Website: apple
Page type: payment
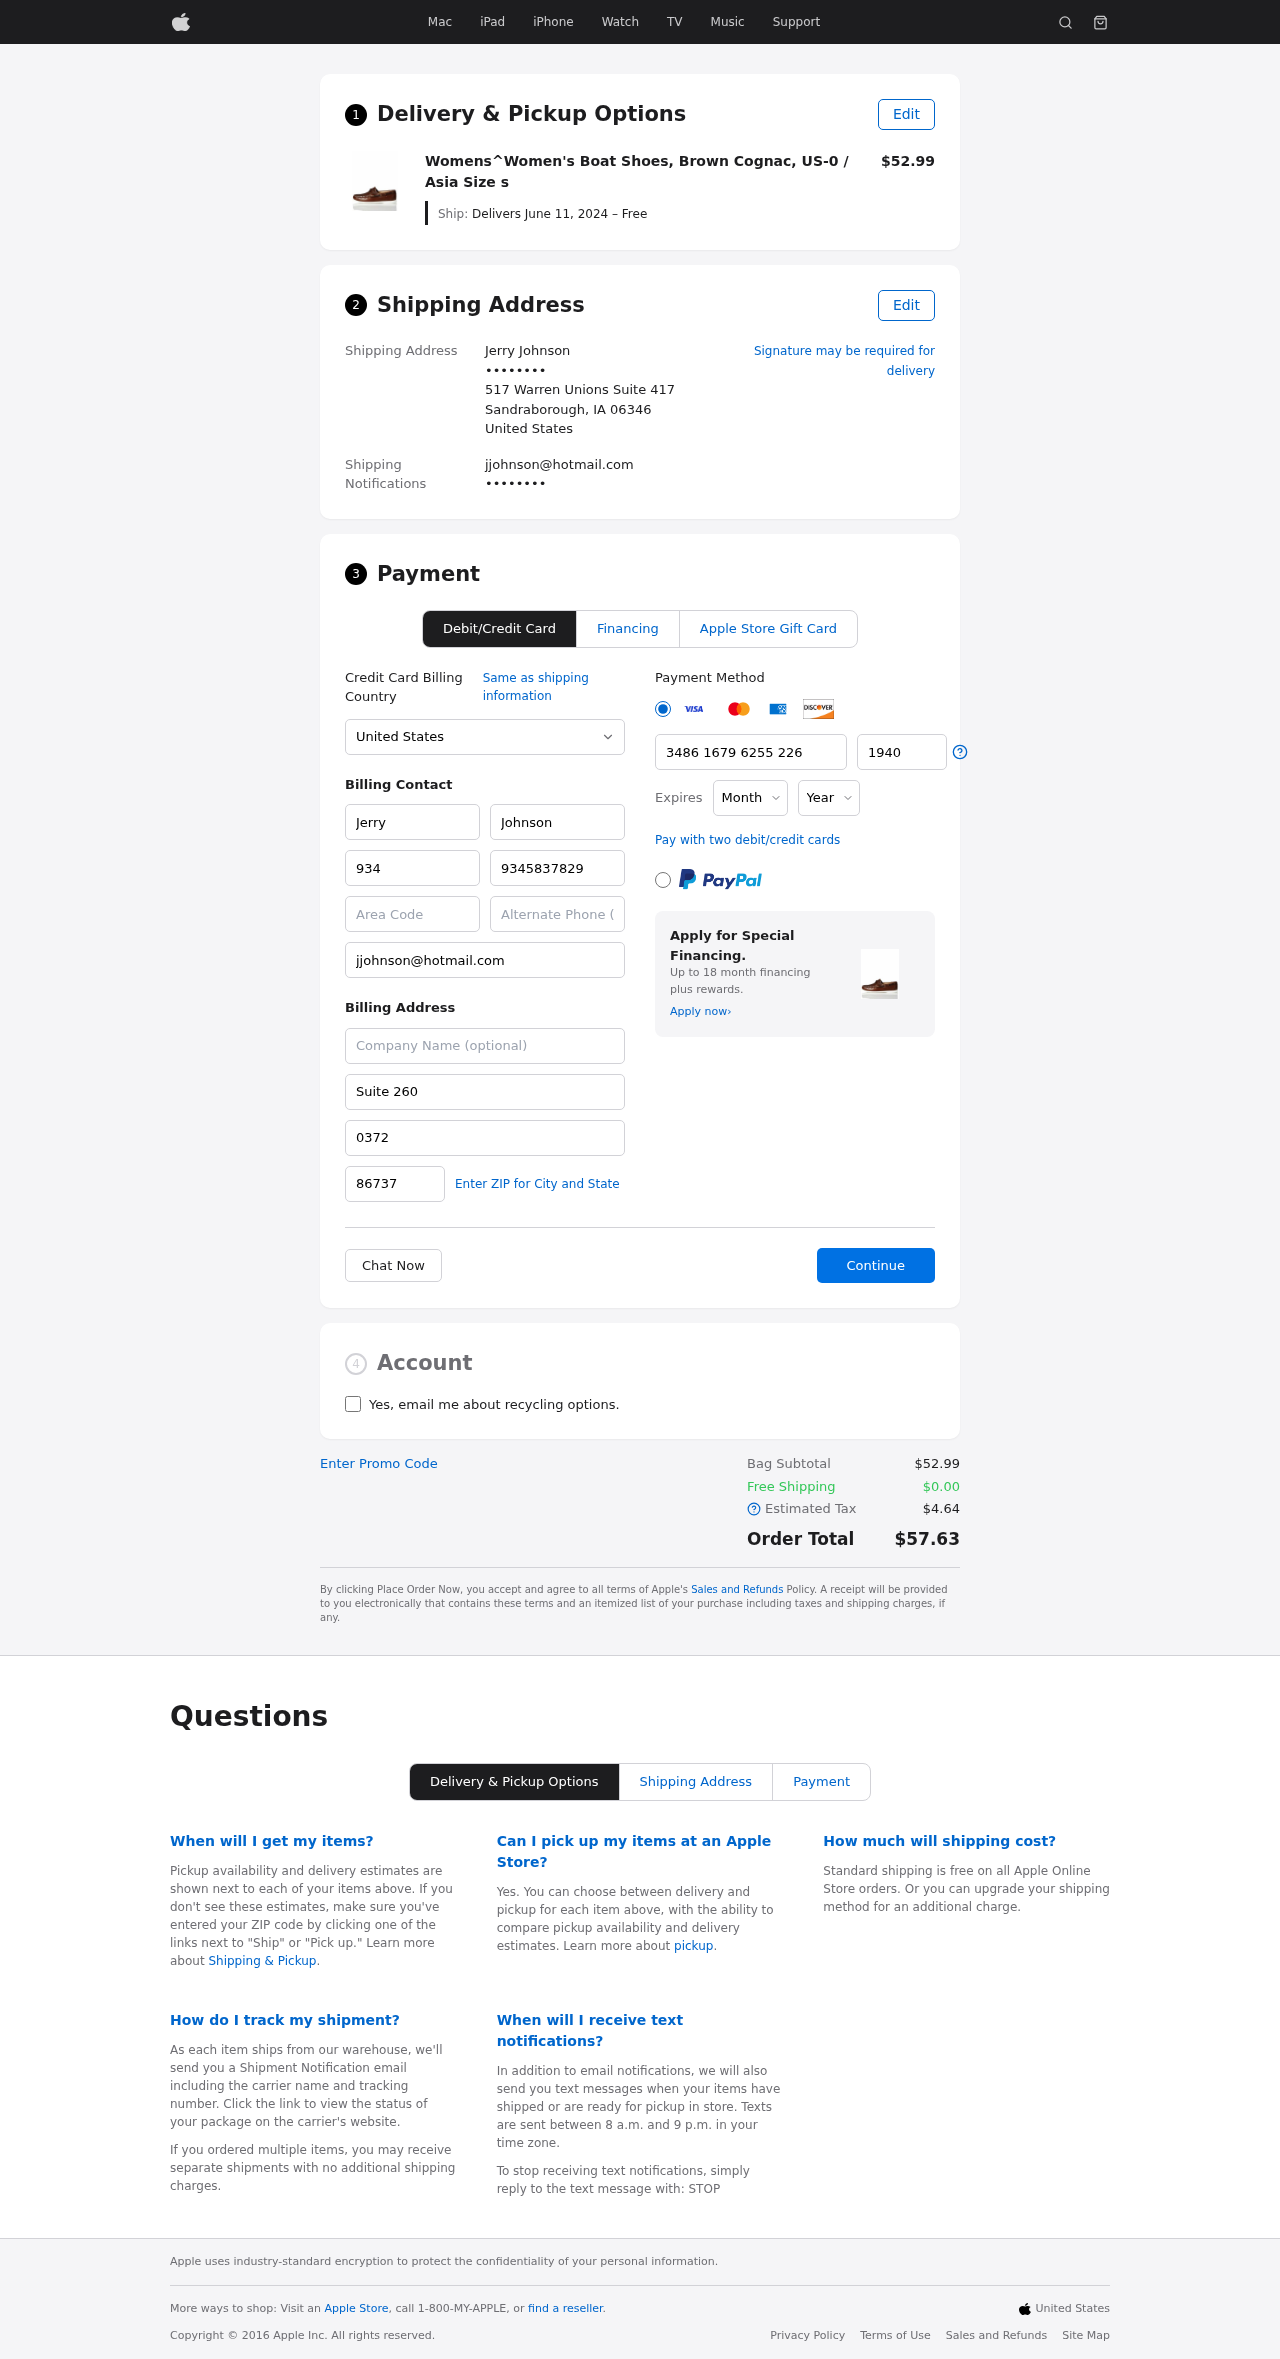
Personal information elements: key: PII_CARD_CVV
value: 1940
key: PII_CARD_EXPIRY_MONTH
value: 06
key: PII_CARD_EXPIRY_YEAR
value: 29
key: PII_CARD_NUMBER
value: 3486 1679 6255 226
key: PII_CITY_STATE_ZIP
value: Sandraborough, IA 06346
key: PII_COUNTRY
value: United States
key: PII_EMAIL
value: jjohnson@hotmail.com
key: PII_EMAIL2
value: jjohnson@hotmail.com
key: PII_FIRSTNAME
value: Jerry
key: PII_FULLNAME
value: Jerry Johnson
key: PII_LASTNAME
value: Johnson
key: PII_PHONE3
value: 9345837829
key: PII_PHONE_AREA
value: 934
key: PII_POSTCODE2
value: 86737
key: PII_SECURITY_CODE
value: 0372
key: PII_STREET
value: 517 Warren Unions Suite 417
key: PII_STREET2
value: Suite 260
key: PII_PHONE
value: ••••••••
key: PII_PHONE2
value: ••••••••
Product elements: key: PRODUCT1_NAME
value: Womens^Women's Boat Shoes, Brown Cognac, US-0 / Asia Size s
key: PRODUCT1_PRICE
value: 52.99
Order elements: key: ORDER_DELIVERY_DATE
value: Delivers June 11, 2024 – Free
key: ORDER_SUBTOTAL
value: $52.99
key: ORDER_SHIPPING_COST
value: $0.00
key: ORDER_TAX
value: $4.64
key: ORDER_TOTAL
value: $57.63